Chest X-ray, PA view. Patient: 42 years old, sex F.
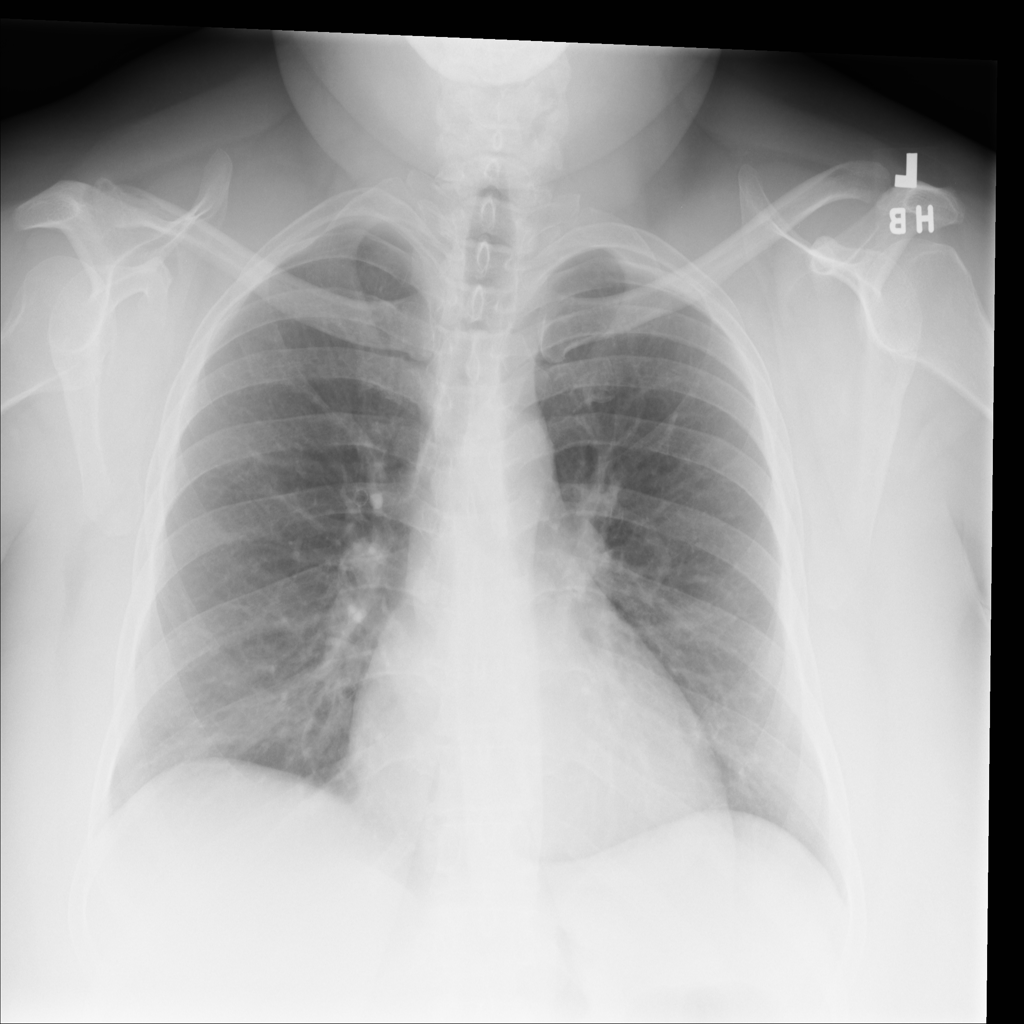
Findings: No Finding